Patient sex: M
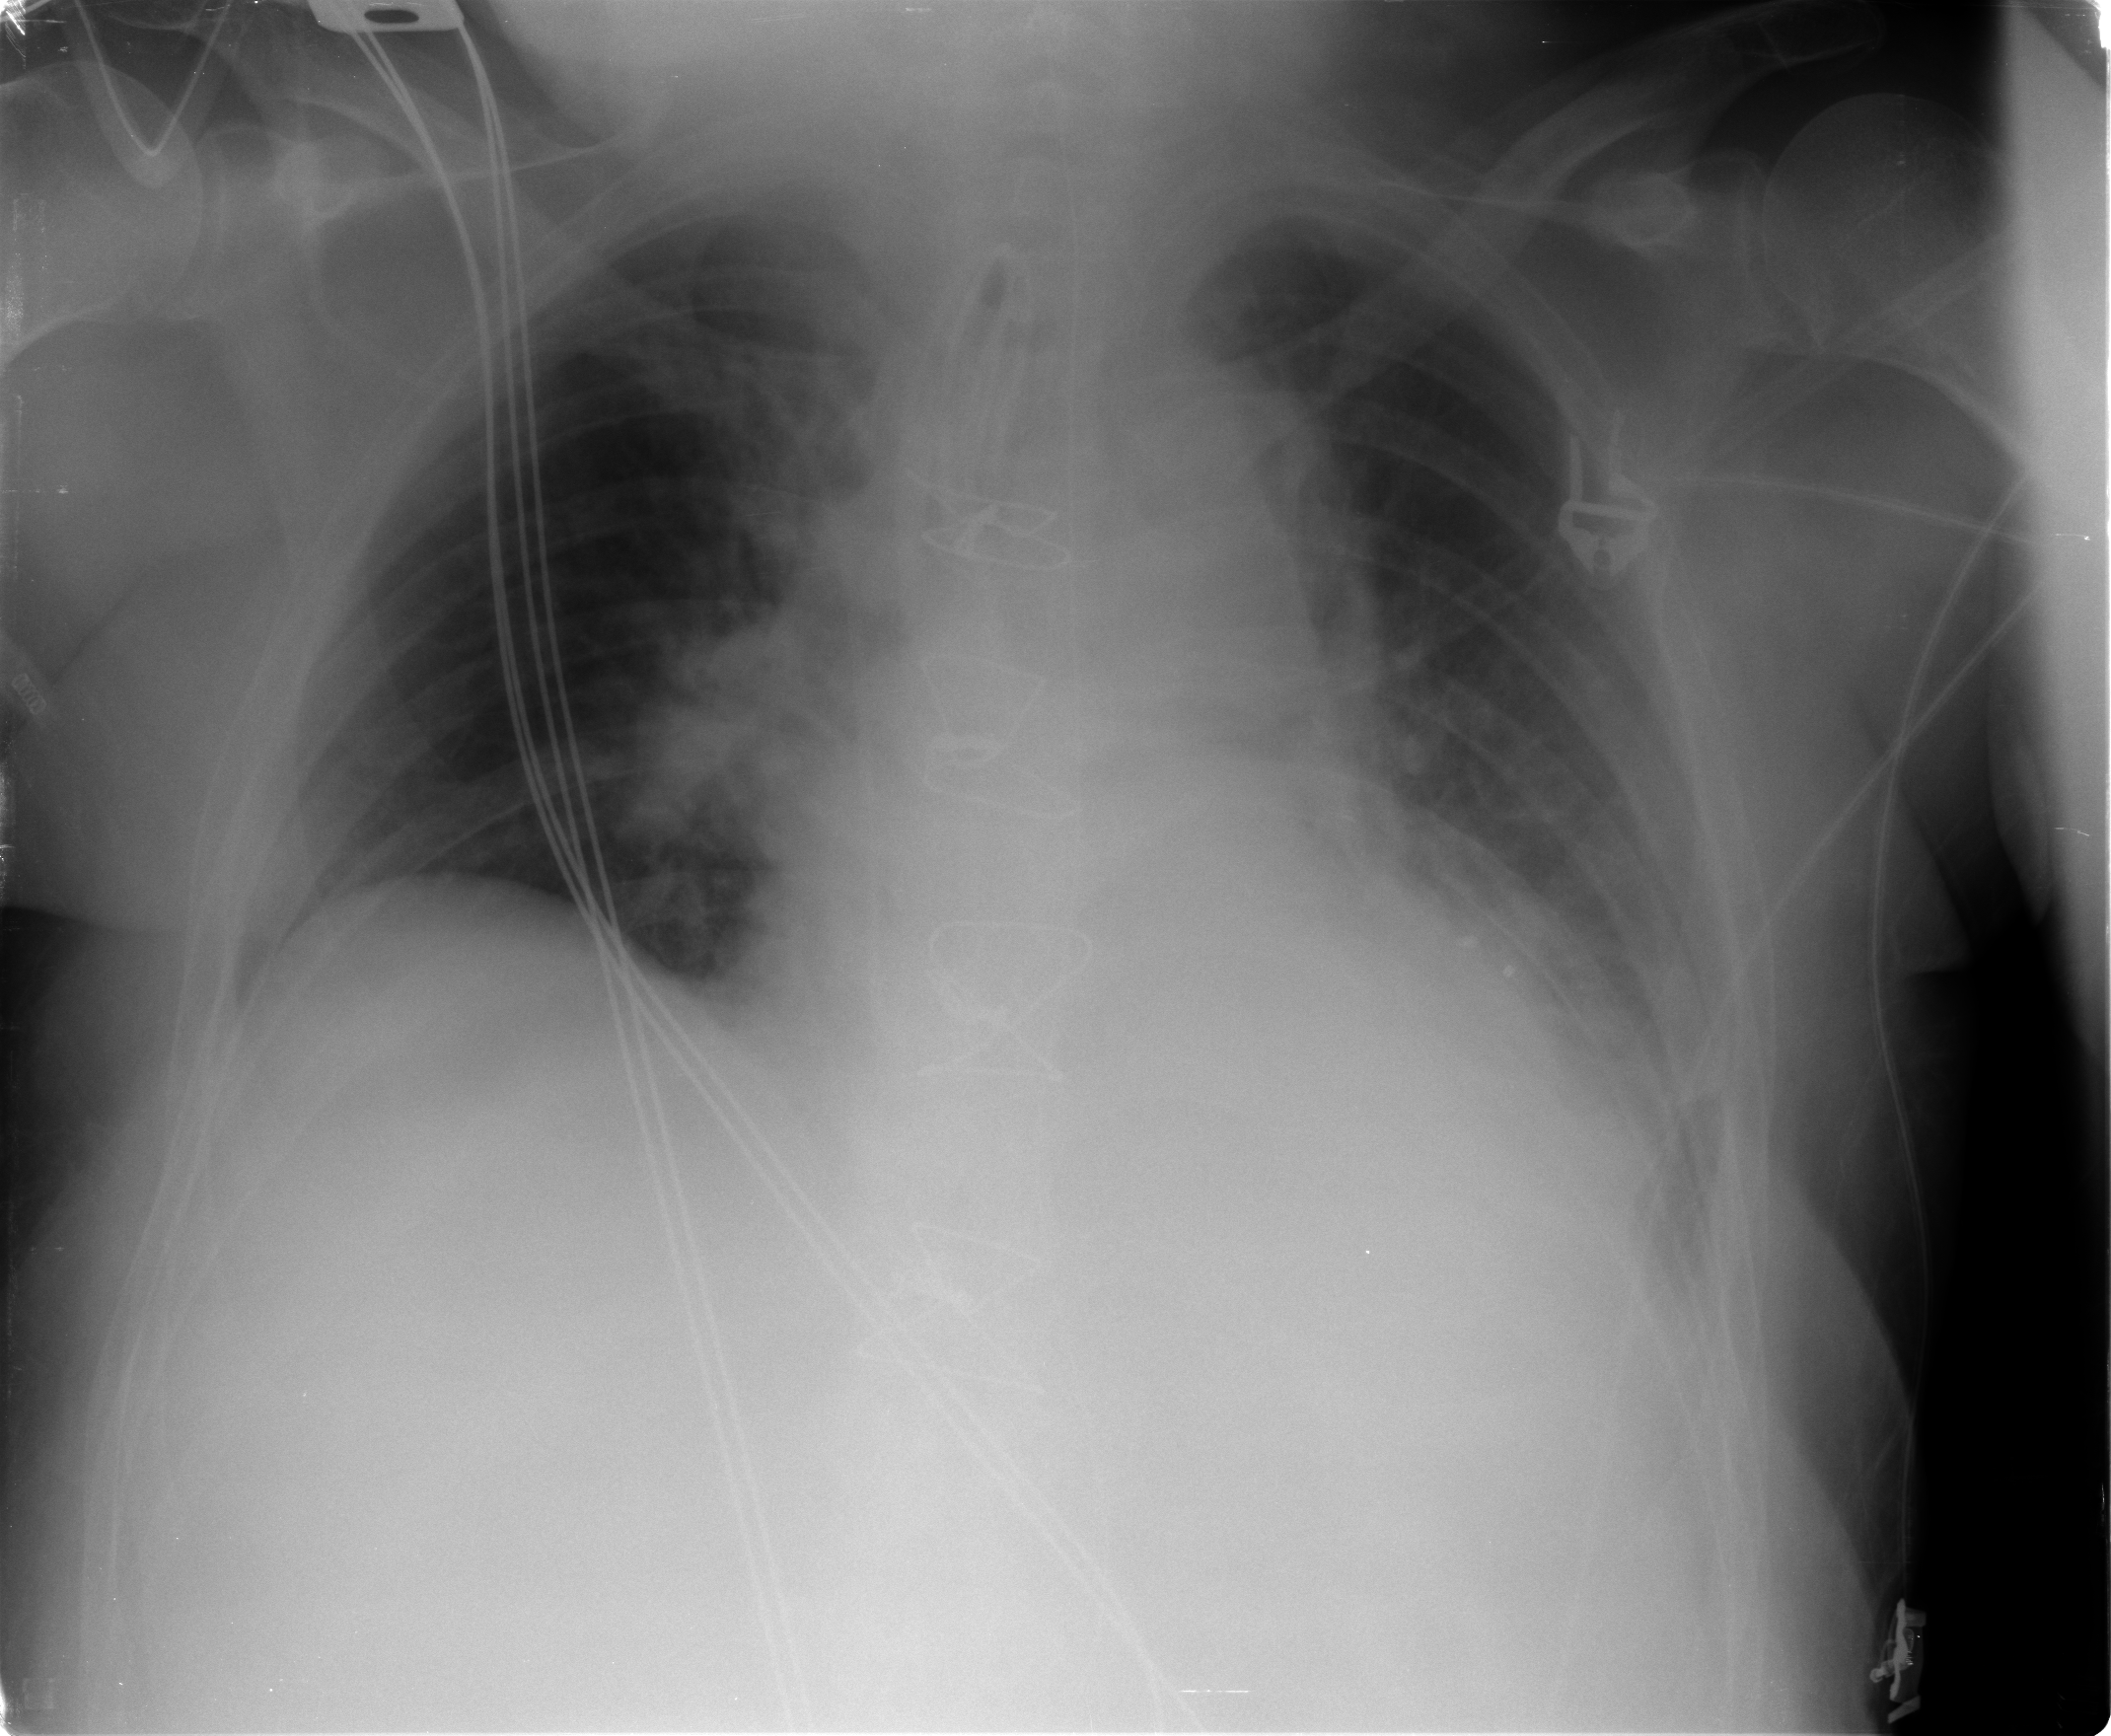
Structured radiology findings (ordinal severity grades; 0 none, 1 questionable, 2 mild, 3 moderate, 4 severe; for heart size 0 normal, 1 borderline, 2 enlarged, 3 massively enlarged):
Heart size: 2
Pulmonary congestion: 2
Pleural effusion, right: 0
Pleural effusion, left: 2
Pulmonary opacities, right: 0
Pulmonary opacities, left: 0
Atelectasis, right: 0
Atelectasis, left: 2